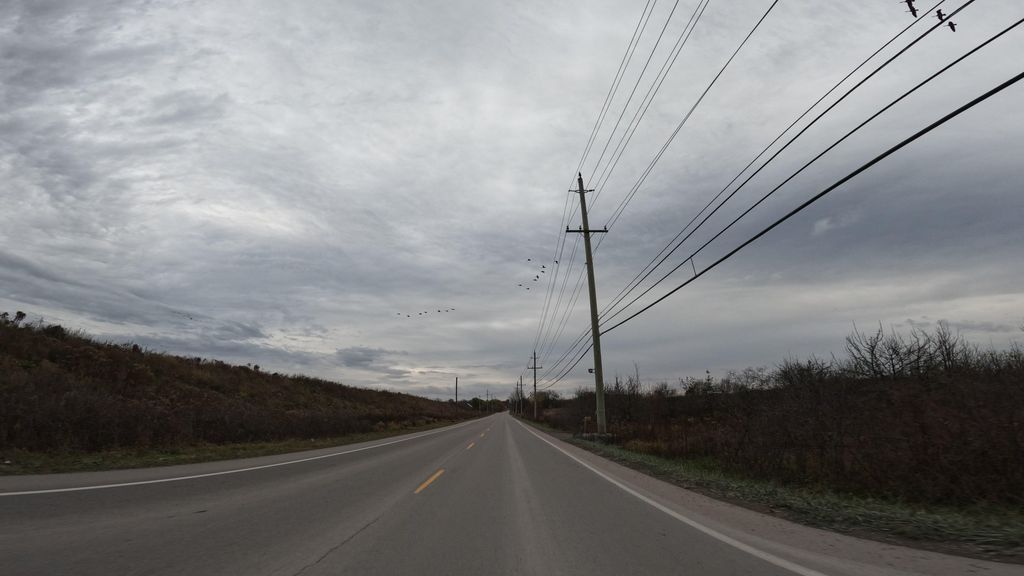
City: hamilton